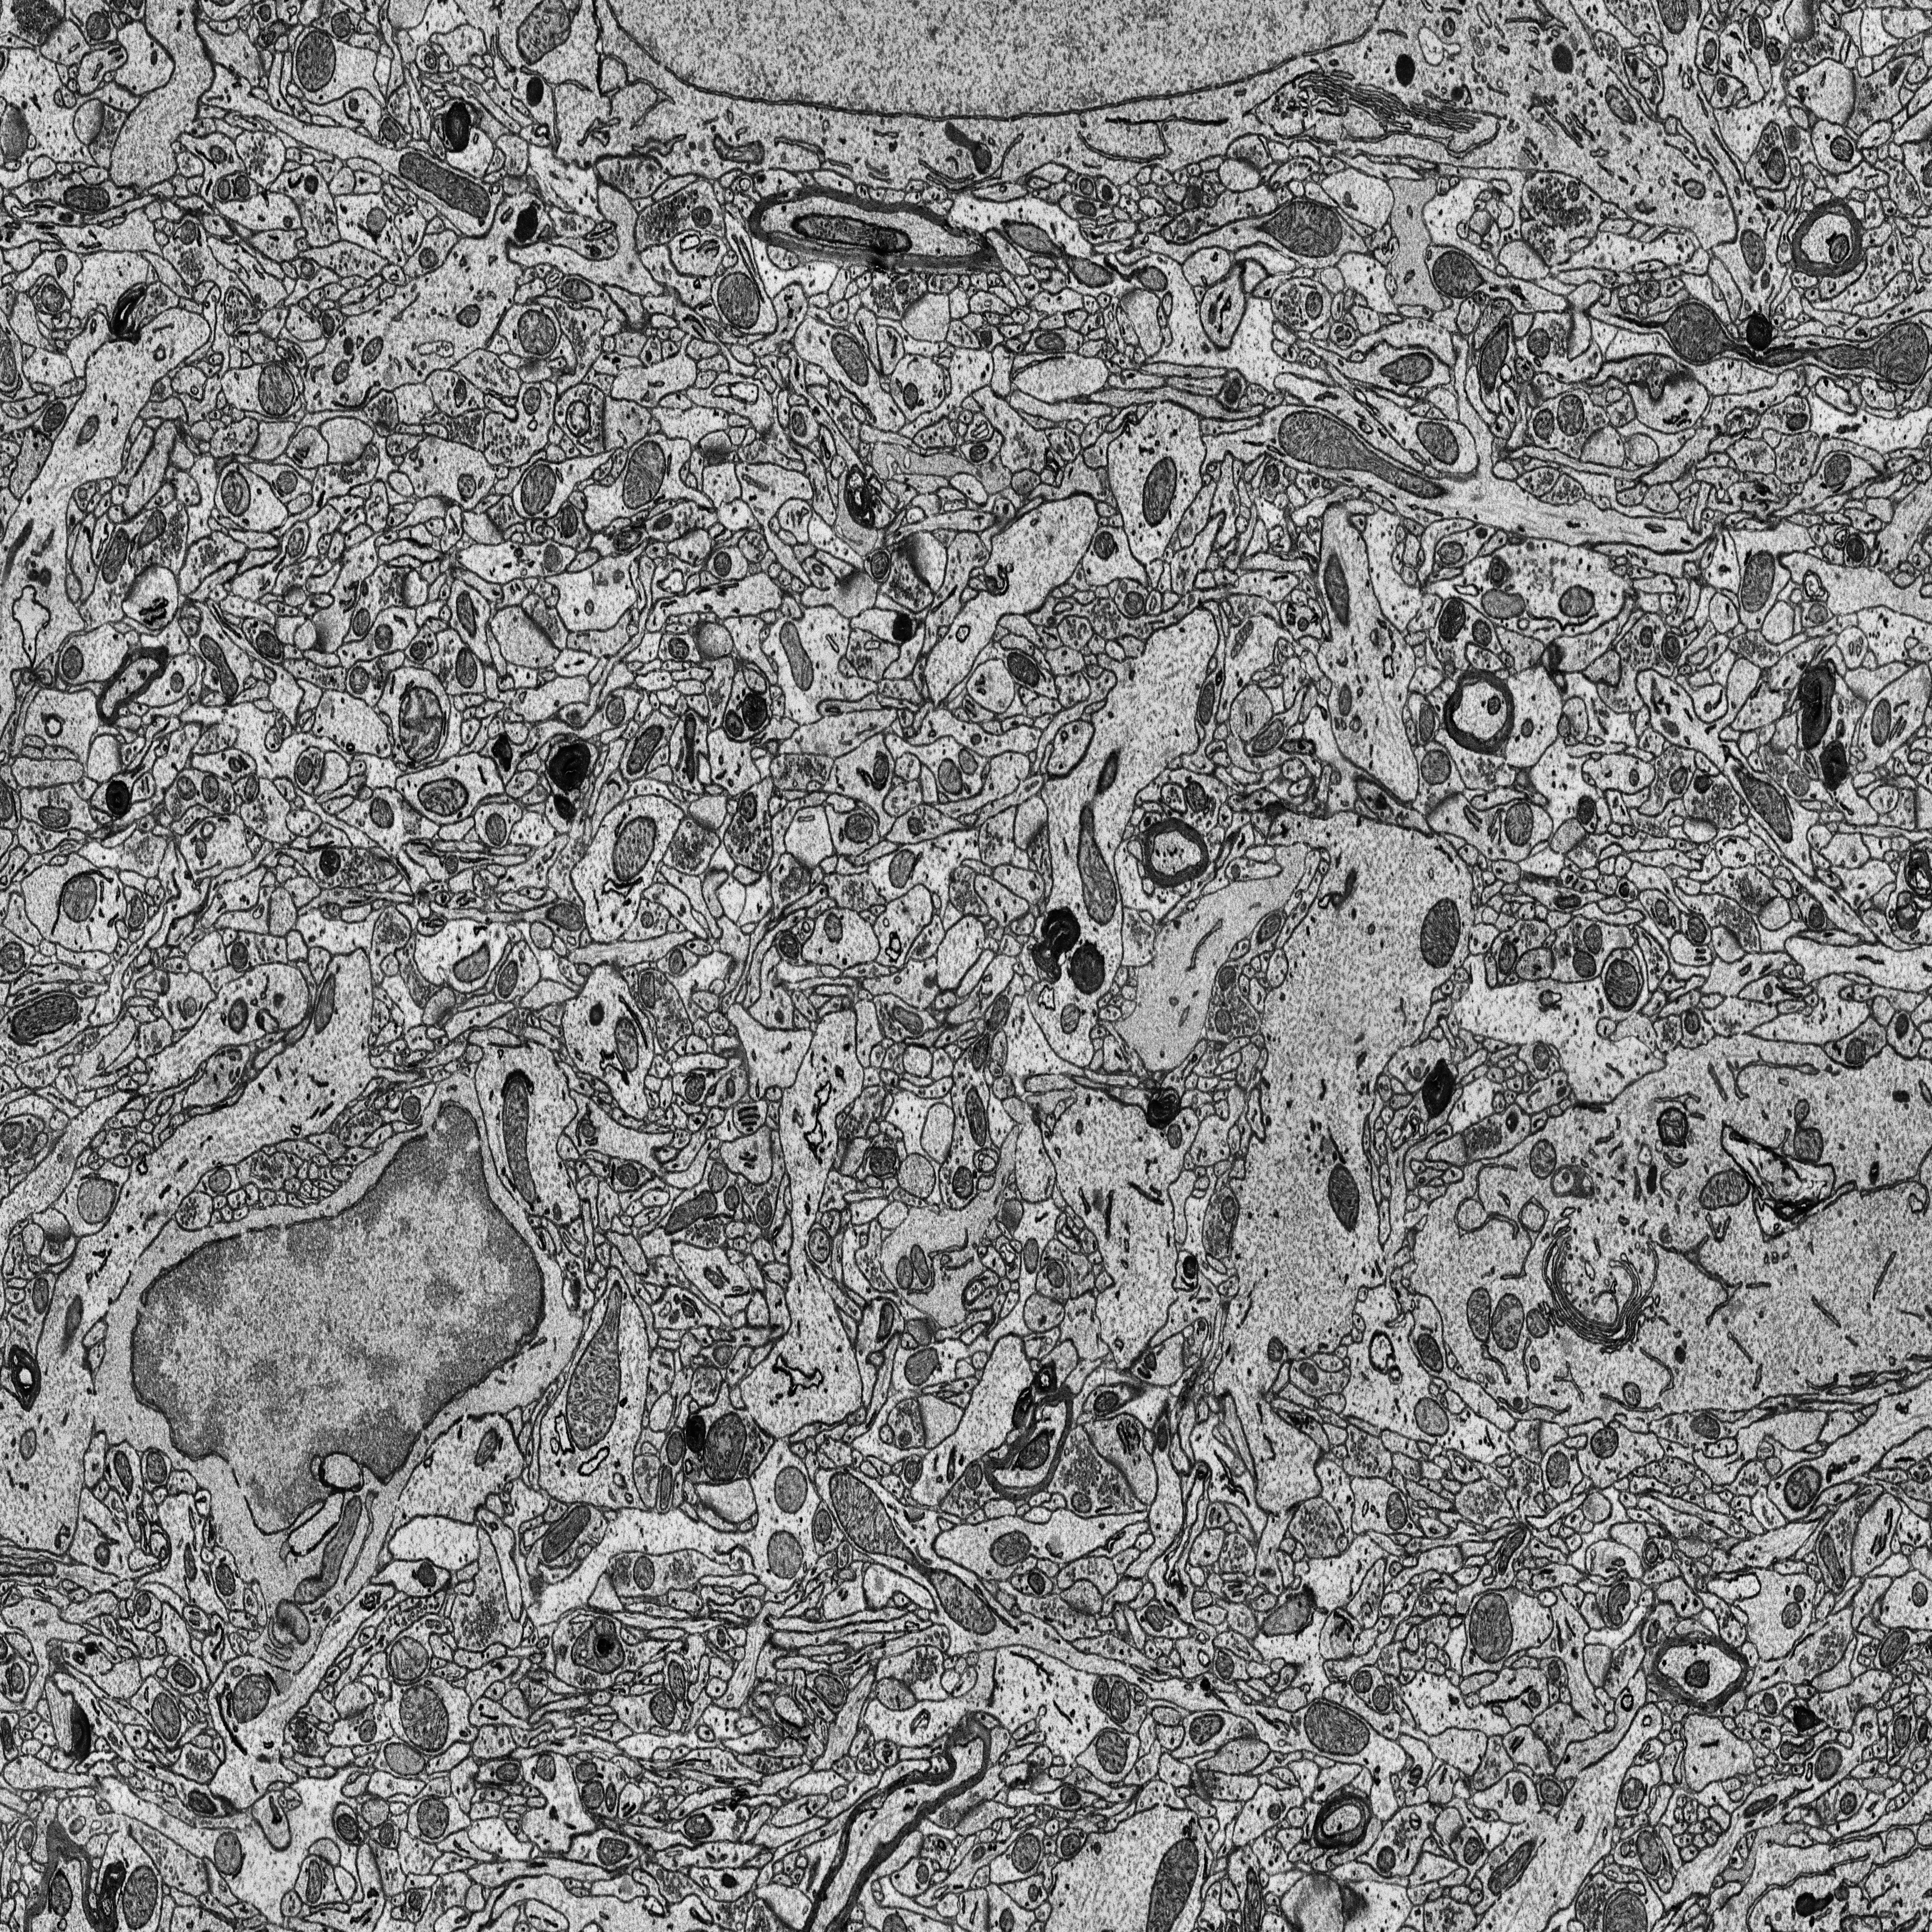
Electron microscopy slice of rat cortex tissue
Slice depth (z): 91
Mitochondria instances in slice: 390